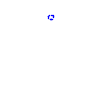
Particle: proton